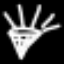
Label: diamond